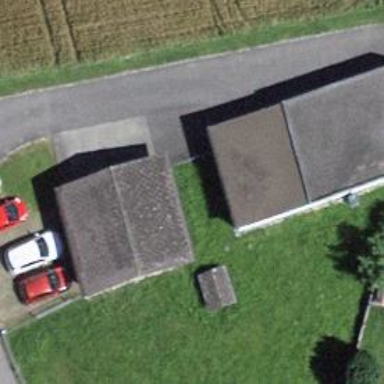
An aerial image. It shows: Garage.